Field crop: maize
Growth stage: 2
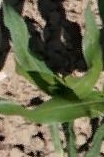
Species: maize